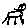
Label: cat